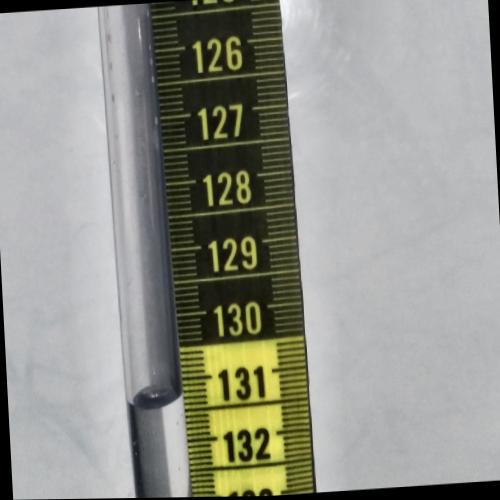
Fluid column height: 131.3 cm